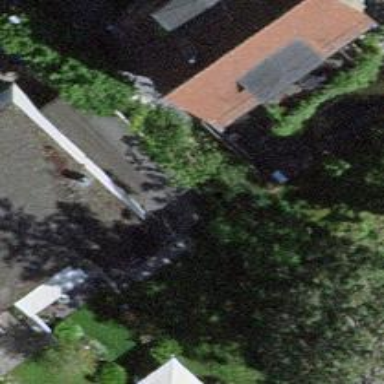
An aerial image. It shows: Terrace building.